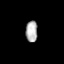
Tissue: prostate
Cell type: Myeloid cells
Senescence score: 0.2683
Nuclear area (px): 246
Mean DAPI intensity: 175.427